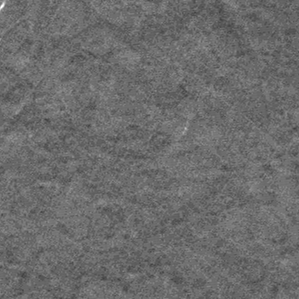
Label: frost